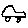
Label: car